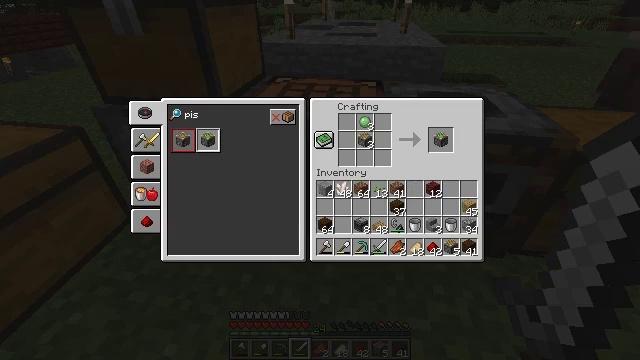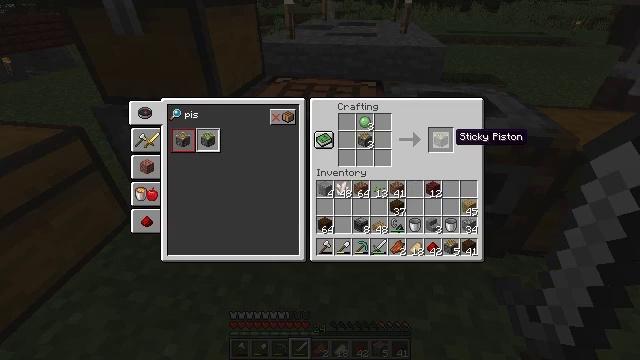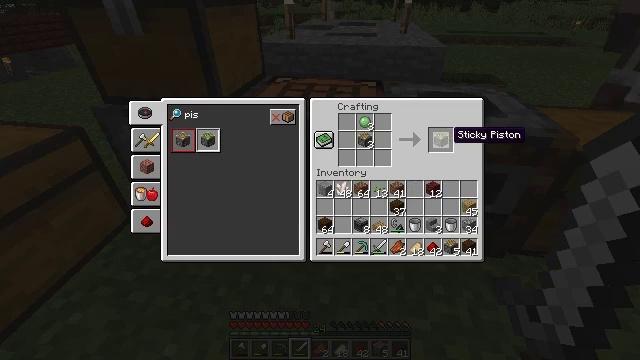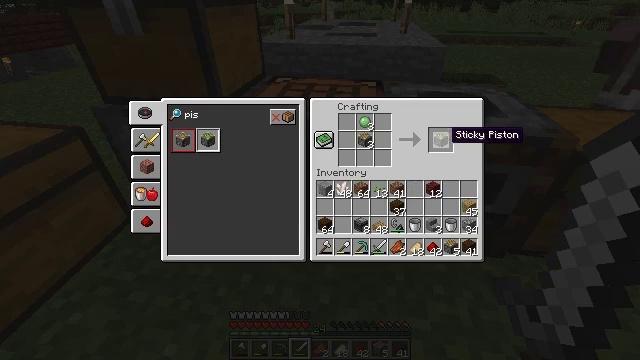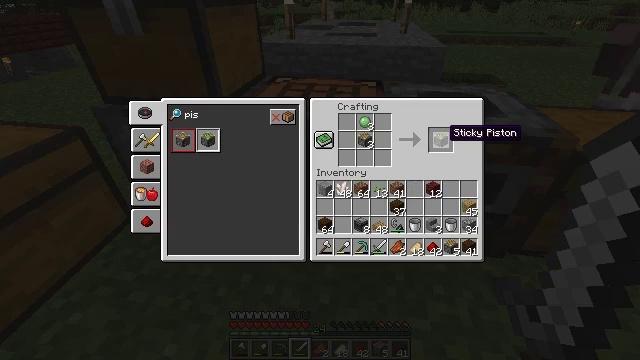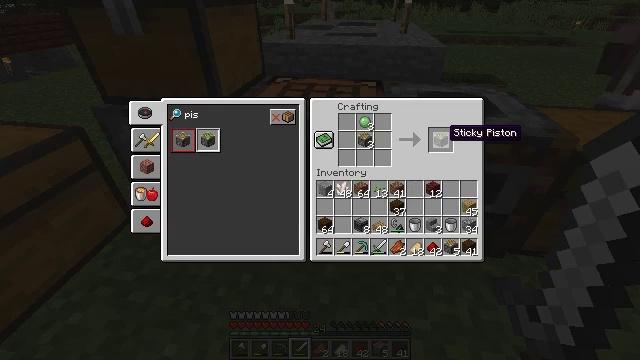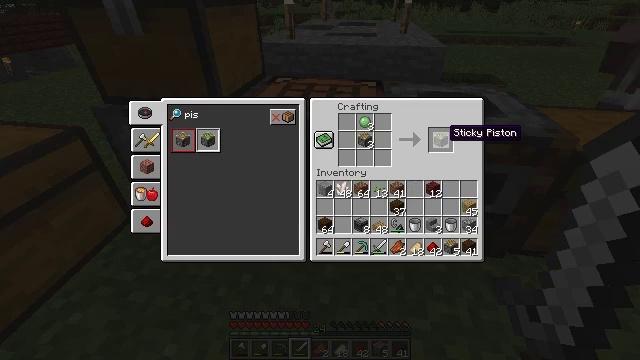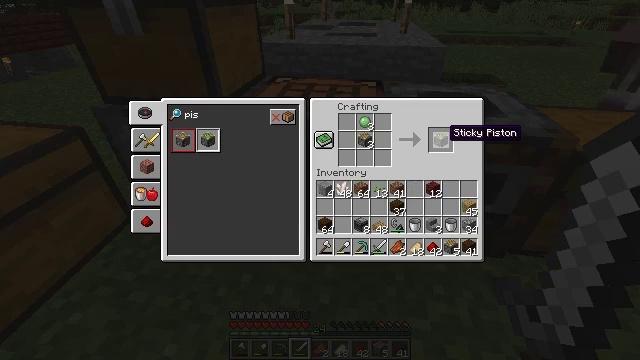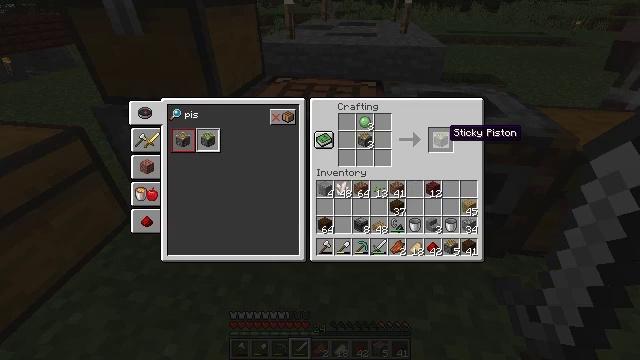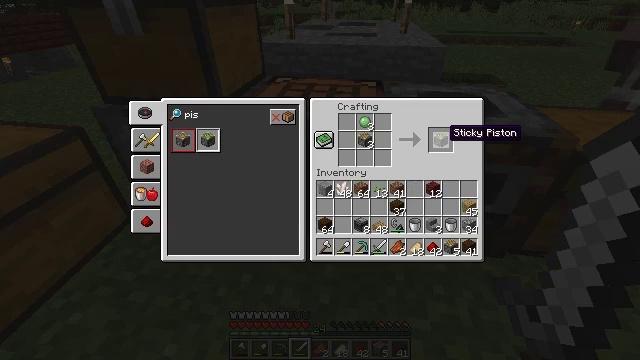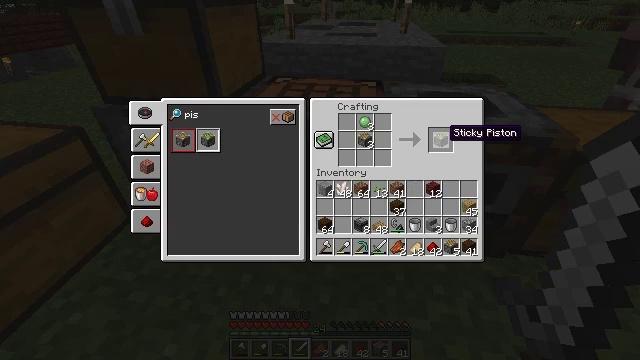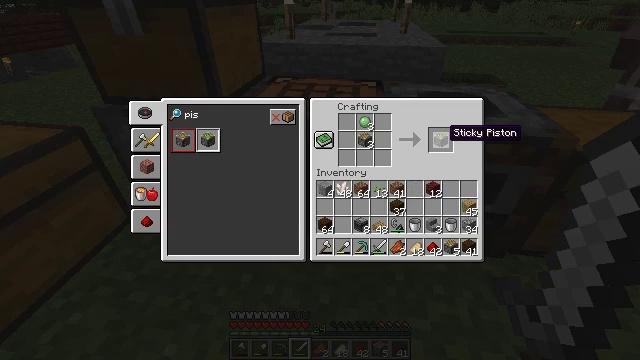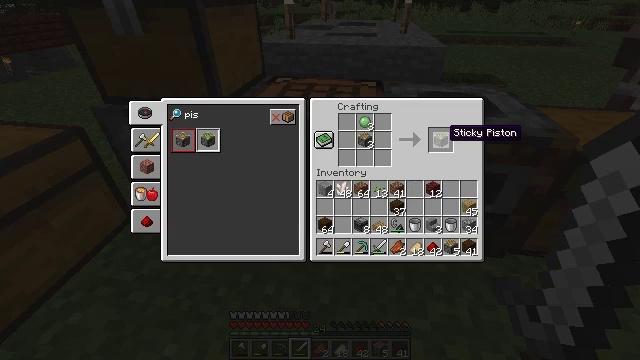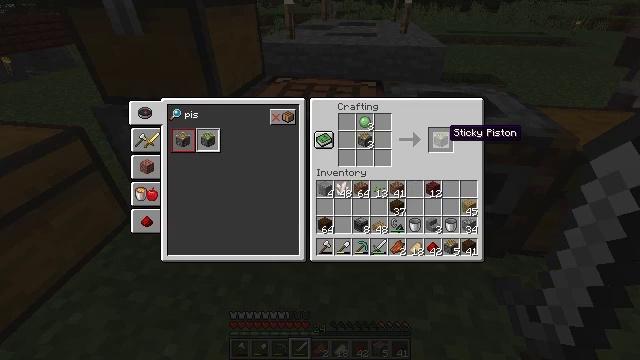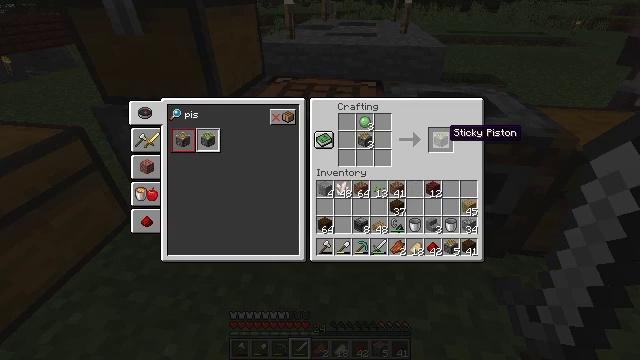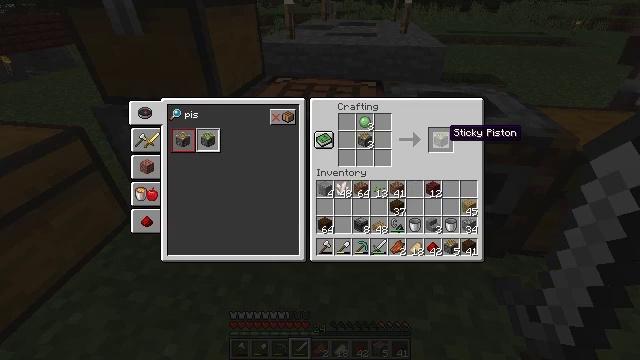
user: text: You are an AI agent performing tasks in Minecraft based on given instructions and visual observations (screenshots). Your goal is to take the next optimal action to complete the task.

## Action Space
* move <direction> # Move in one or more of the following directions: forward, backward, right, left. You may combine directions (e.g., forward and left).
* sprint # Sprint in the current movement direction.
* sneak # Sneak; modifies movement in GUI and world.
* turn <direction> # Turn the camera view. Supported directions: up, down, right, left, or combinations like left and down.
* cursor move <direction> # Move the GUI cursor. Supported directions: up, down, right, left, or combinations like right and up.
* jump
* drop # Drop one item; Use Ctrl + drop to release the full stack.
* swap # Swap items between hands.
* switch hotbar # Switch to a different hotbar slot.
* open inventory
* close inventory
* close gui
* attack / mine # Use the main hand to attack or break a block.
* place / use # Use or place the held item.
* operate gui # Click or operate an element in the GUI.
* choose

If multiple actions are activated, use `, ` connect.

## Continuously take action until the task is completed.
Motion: motion action
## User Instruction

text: Craft a sticky piston.
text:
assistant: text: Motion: sneak
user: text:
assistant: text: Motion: sneak
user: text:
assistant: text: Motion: sneak
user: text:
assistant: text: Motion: sneak
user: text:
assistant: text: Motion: sneak
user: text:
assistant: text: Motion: sneak
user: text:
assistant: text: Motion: sneak
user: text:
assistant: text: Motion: sneak
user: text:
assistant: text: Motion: sneak
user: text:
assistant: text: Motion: sneak
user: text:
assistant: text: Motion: sneak
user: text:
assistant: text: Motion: sneak
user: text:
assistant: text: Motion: sneak
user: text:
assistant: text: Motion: sneak
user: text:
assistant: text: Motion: sneak
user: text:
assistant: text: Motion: sneak
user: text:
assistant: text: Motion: sneak
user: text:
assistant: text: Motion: sneak
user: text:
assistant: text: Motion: sneak
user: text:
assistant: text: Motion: sneak
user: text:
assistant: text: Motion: sneak
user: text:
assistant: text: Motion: sneak
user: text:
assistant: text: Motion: sneak
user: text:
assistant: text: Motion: sneak
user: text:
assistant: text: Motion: sneak
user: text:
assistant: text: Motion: sneak
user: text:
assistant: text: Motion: sneak
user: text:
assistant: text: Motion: sneak
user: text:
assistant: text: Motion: sneak
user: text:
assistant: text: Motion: sneak